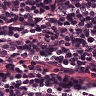
Metastatic tissue present: no